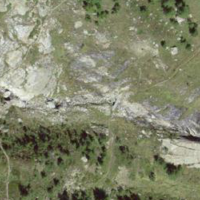
EUNIS habitat code: 26
Species observed at this site:
Saxifraga aspera